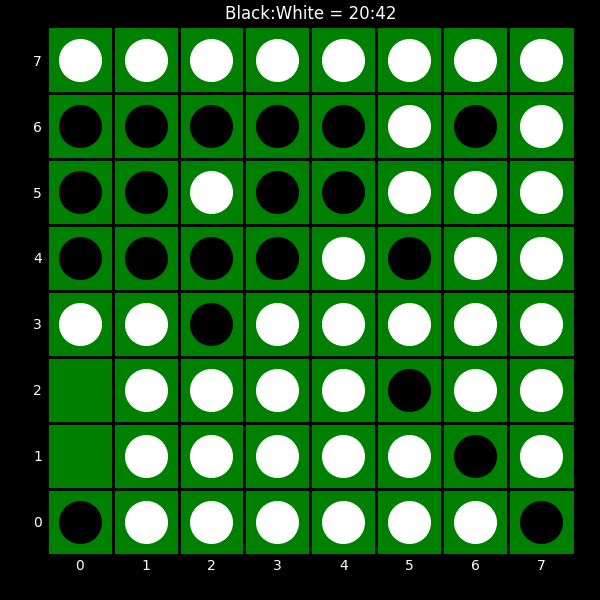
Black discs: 20
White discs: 42